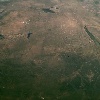
Label: land